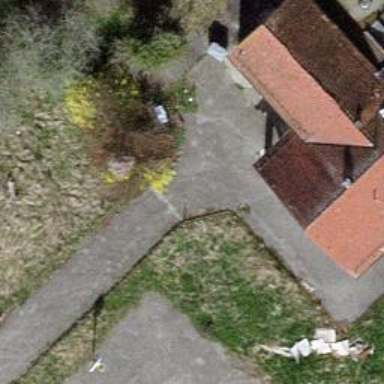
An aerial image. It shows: Driveway.